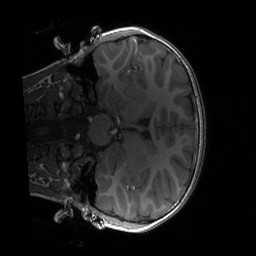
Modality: T1w
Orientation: coronal
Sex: male
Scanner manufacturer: siemens
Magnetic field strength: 3 T
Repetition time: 1.9 s
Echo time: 0.00243 s